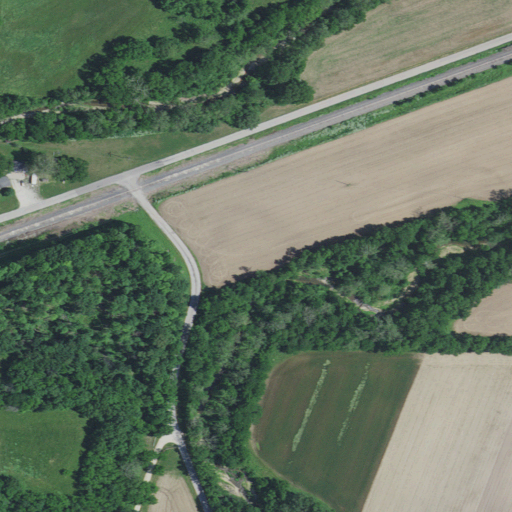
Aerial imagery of valley in Missouri named Buckner Hollow containing deciduous forest, cultivated crops, pasture, low intensity development, open development, medium intensity development, and mixed forest